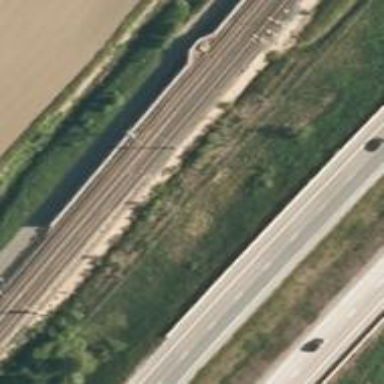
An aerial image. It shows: Railway track with continuous electrified contact lines.